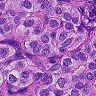
Metastatic tissue present: yes